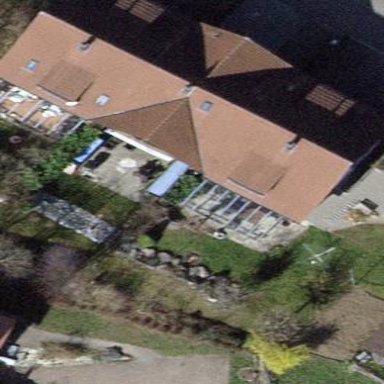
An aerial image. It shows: Terrace building with gabled roof.